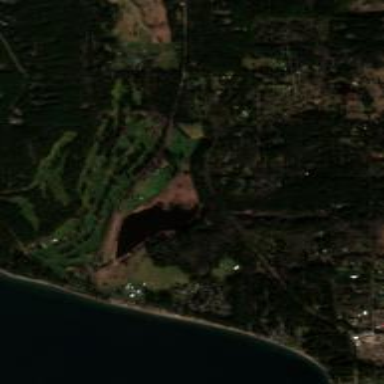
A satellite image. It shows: Golf course.